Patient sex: F
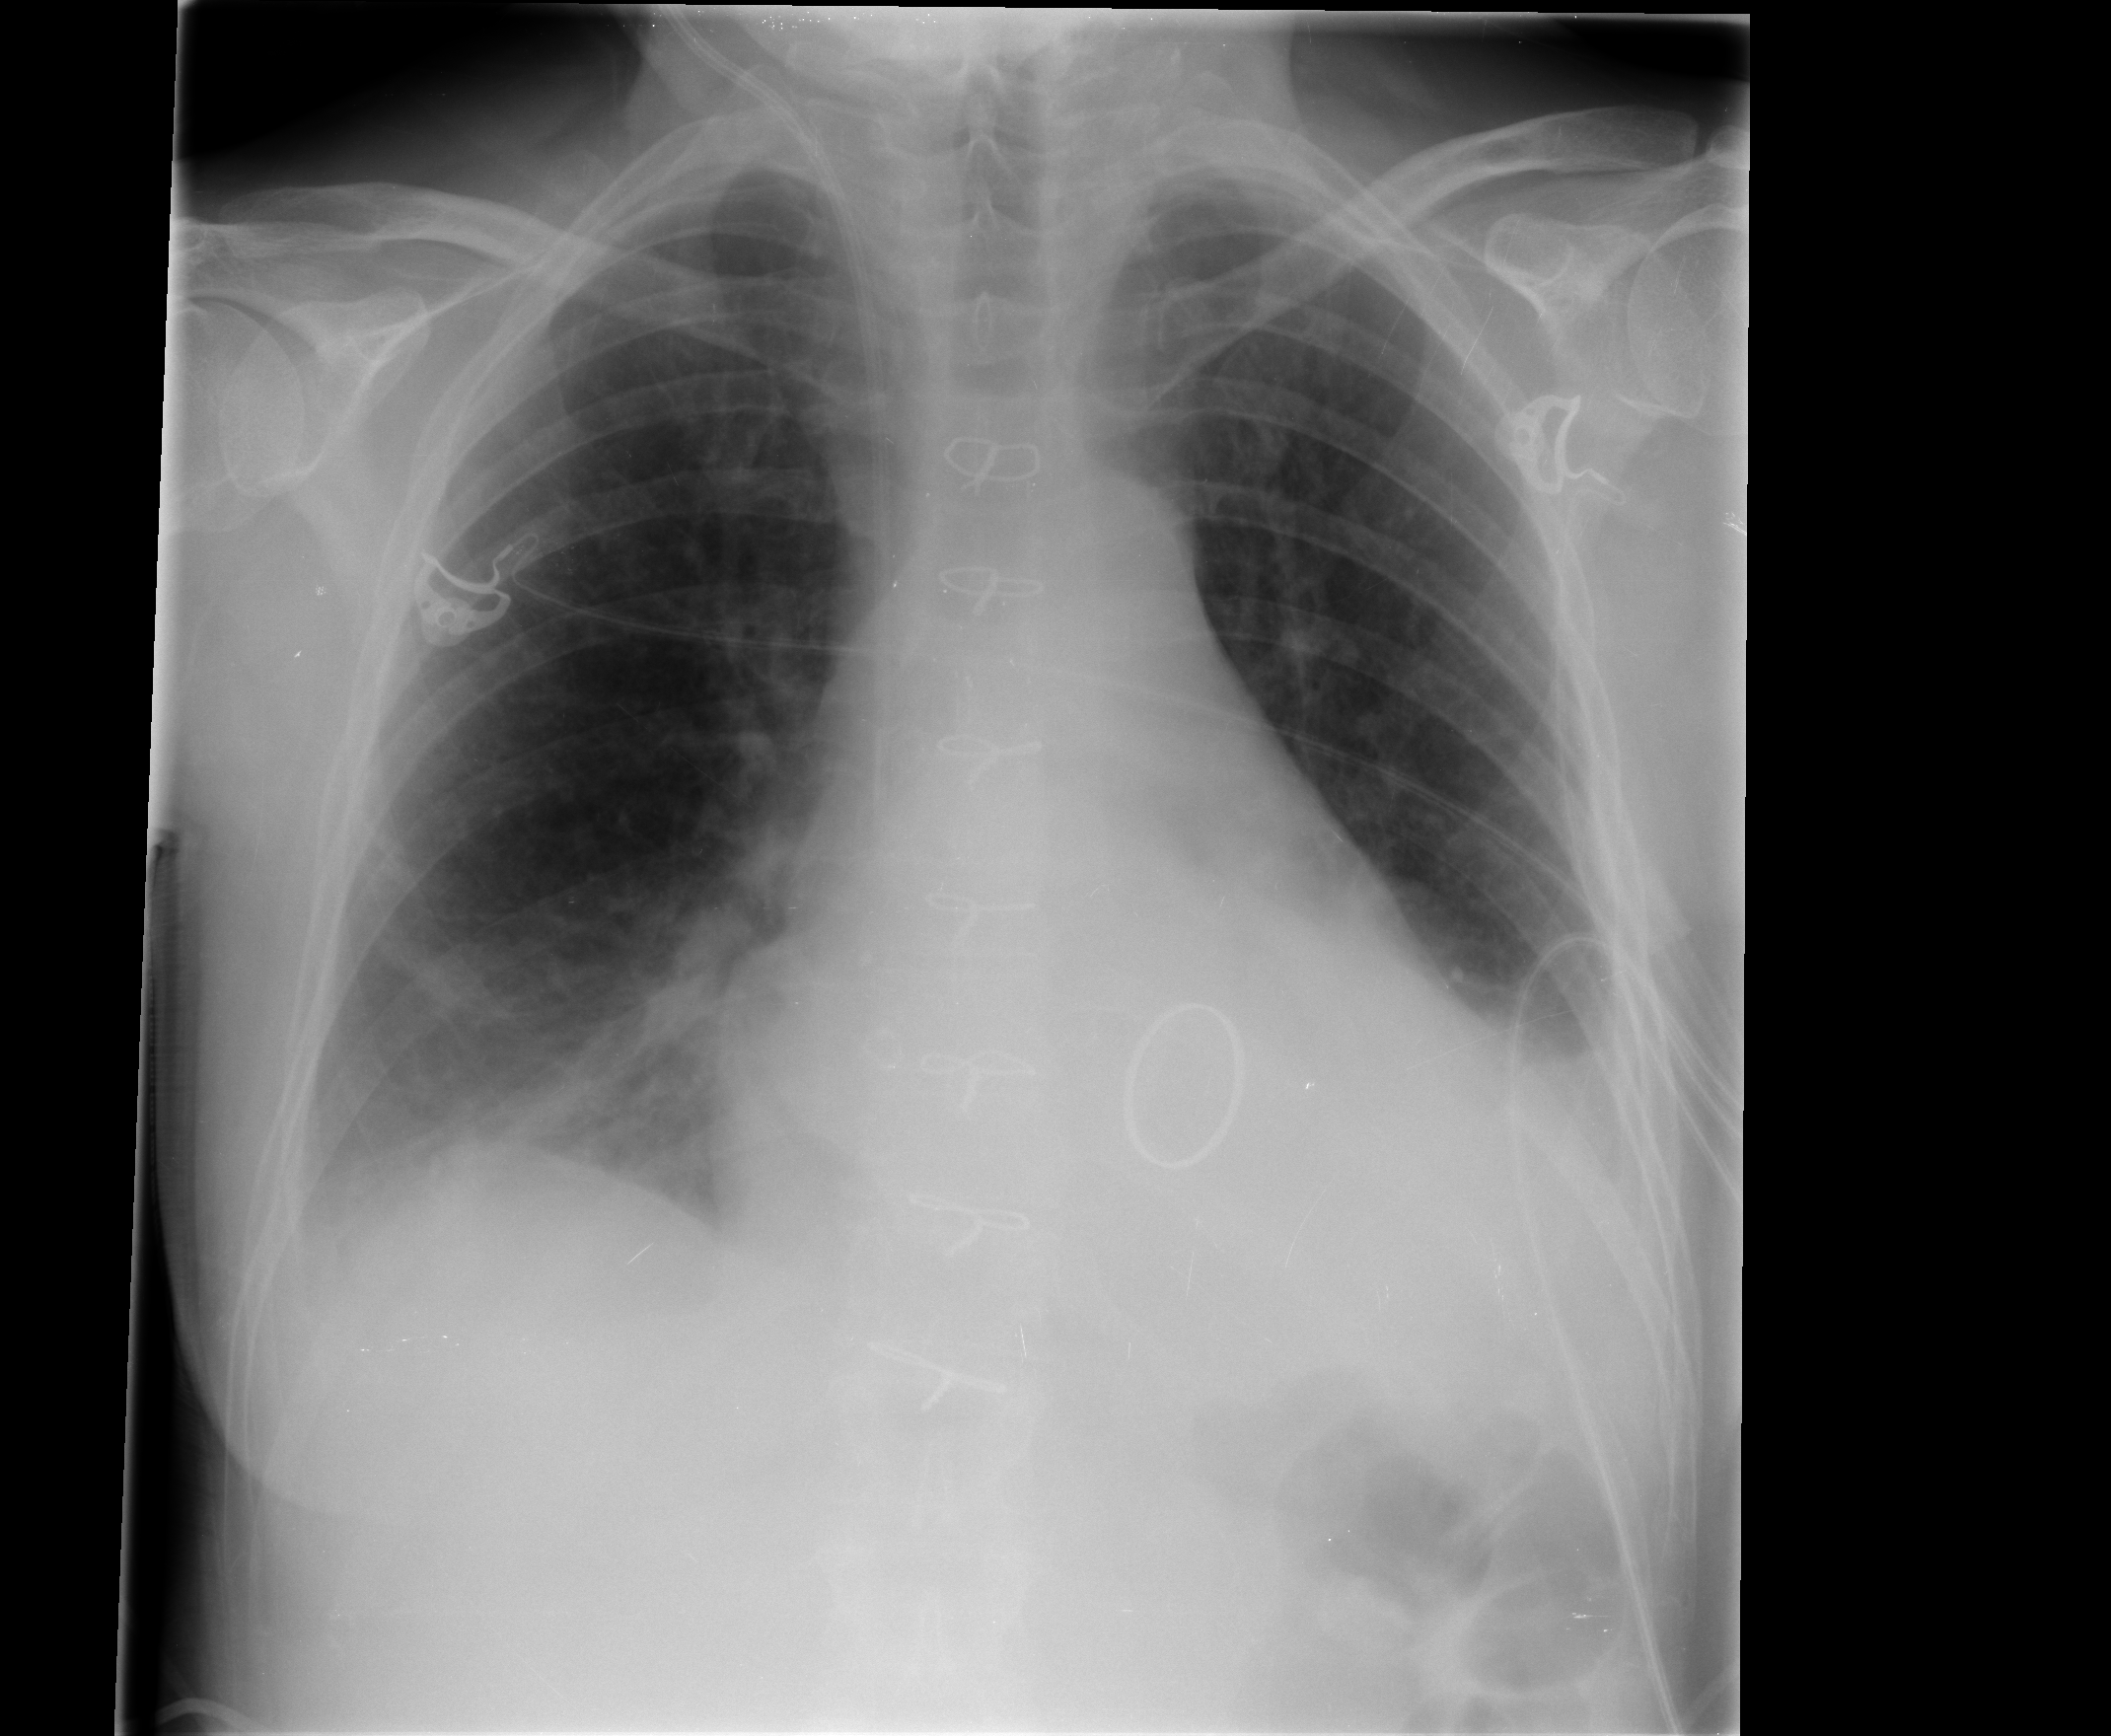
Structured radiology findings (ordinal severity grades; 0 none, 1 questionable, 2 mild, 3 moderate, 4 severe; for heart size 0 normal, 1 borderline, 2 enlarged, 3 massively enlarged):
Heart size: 2
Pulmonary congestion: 0
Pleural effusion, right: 2
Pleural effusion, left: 2
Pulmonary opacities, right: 0
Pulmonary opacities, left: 0
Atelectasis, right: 3
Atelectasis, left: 3